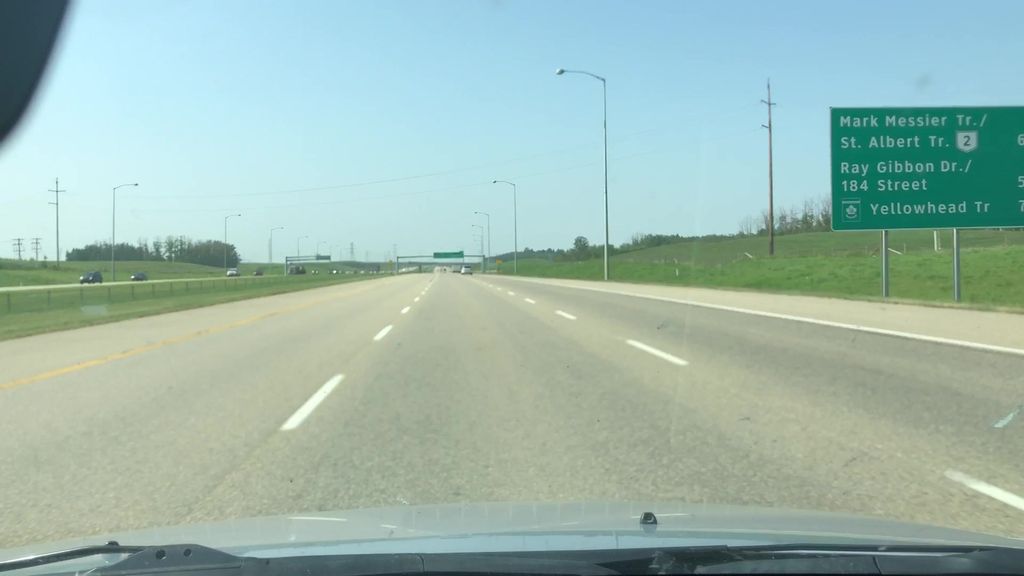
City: edmonton